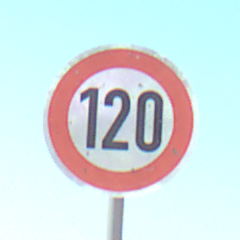
Verkehrszeichen: Geschwindigkeit120
Umgebung: Outdoor, Nature
Tageszeit: MorningAfternoon
Wetter: Clear
Licht: Natural
Jahreszeit: NotSpecified
Kontrast: HighContrast